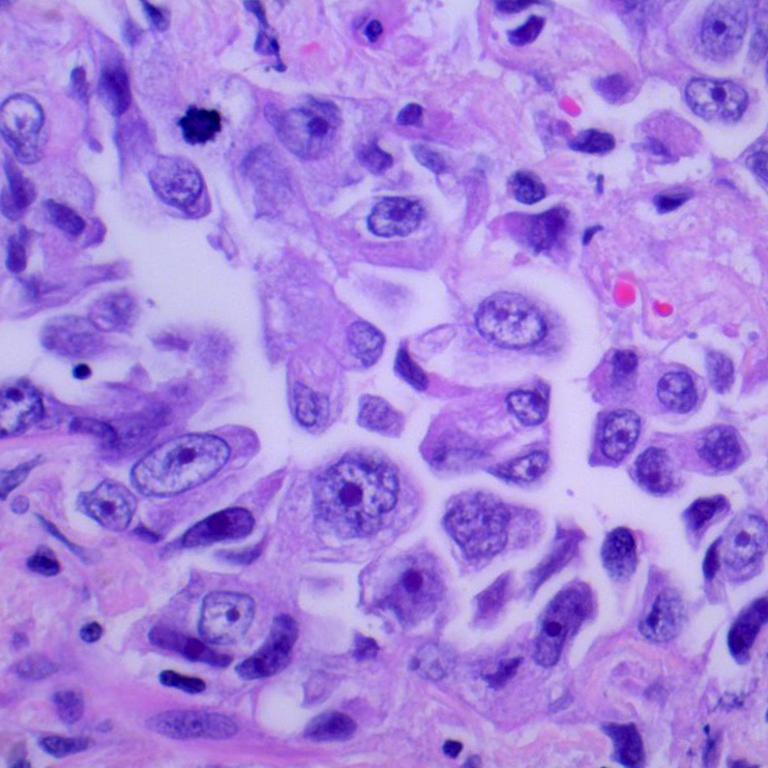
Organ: lung
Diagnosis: adenocarcinomas